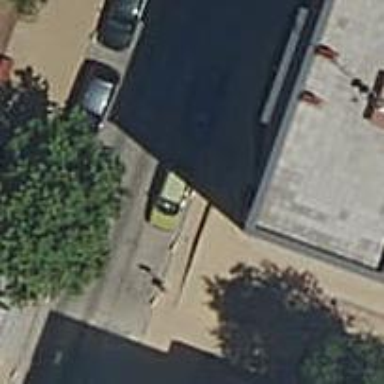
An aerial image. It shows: Paved footway with ramp.